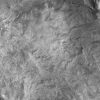
Atmospheric dust classification: not_dusty